Question: Currently I'm experincing with things that related to GUI making in Java and I want to try and make GUI that will look as follow :

How do you suggest to do it?
At first I though making class called "My Frame" it'll contain an array that holds the points of each polygon (so each polygon will be a separate frame).
But after rethinking a bit I thought of the purpose of those triangles, I want to make them buttons where each press on one of the button changes the content inside the Octagon, so it's more like the triangles are sort of buttons and the Octagon itself is the content pane, so how do you guys suggest me to achieve this?
Also another related question is that I want to make those triangles move with the Octagon, if the Octagon is being dragged by the mouse, the triangles will move with it as well so should I just parent them to the Octagon frame?
Another thing that I wanted to ask is since I set the frame to be undecorated for the purpose of changing it's shape I eliminated the option to resize the frame as well as I made the iconify and close buttons to disappear, so how can I add those features back, I searched the web but I didn't find any explanation to this.
EDITED DIALOG CLASS :
'''
package rt;
import java.awt.Color;
import java.awt.GridBagLayout;
import java.awt.Image;
import java.awt.event.ActionEvent;
import java.awt.event.ActionListener;
import java.awt.event.ContainerListener;
import java.awt.event.MouseAdapter;
import java.awt.event.MouseEvent;
import java.awt.event.MouseListener;
import java.awt.event.MouseMotionAdapter;
import java.io.IOException;
import java.util.logging.Level;
import java.util.logging.Logger;
import javax.imageio.ImageIO;
import javax.swing.ImageIcon;
import javax.swing.JDialog;
import javax.swing.JLabel;
import javax.swing.JTextField;
import javax.swing.event.MouseInputAdapter;
import javax.swing.event.MouseInputListener;
public class MyDialog extends JDialog {
private int pointX;
private int pointY;
JLabel octagonLabel;
JLabel triangleAboutLabel;
MyMouseInputAdapter mmia;
public MyDialog() {
octagonLabel = createOctagonLabel();
triangleAboutLabel = createTriangleAboutLabel();
JTextField textField = createTextField();
setContentPane(octagonLabel);
add(textField);
setUndecorated(true);
setBackground(new Color(0, 0, 0, 0));
pack();
setLocationRelativeTo(null);
mmia = new MyMouseInputAdapter();
addMouseListener(mmia);
addMouseMotionListener(mmia);
setVisible(true);
}
private JTextField createTextField() {
final JTextField field = new JTextField(20);
field.setText("Type "exit" to terminate.");
field.addActionListener(new ActionListener(){
@Override
public void actionPerformed(ActionEvent e) {
String text = field.getText();
if ("exit".equalsIgnoreCase(text)) {
System.exit(0);
}
}
});
return field;
}
private JLabel createOctagonLabel() {
Image image = null;
try {
image = ImageIO.read(Class.class.getResourceAsStream("/resources/gui/octagon.png"));
} catch (IOException ex) {
Logger.getLogger(MyDialog.class.getName()).log(Level.SEVERE, null, ex);
}
JLabel label = new JLabel(new ImageIcon(image));
label.setLayout(new GridBagLayout());
return label;
}
private JLabel createTriangleAboutLabel() {
Image image = null;
try {
image = ImageIO.read(Class.class.getResourceAsStream("/resources/gui/triangle_about.png"));
} catch (IOException ex) {
Logger.getLogger(MyDialog.class.getName()).log(Level.SEVERE, null, ex);
}
JLabel label = new JLabel(new ImageIcon(image));
label.setLayout(new GridBagLayout());
label.setLocation(octagonLabel.getLocation().x - 32, octagonLabel.getLocation().y - 32);
return label;
}
private class MyMouseInputAdapter extends MouseInputAdapter {
@Override
public void mouseDragged(MouseEvent e) {
MyDialog.this.setLocation(MyDialog.this.getLocation().x + e.getX() - pointX, MyDialog.this.getLocation().y + e.getY() - pointY);
}
@Override
public void mousePressed(MouseEvent e) {
pointX = e.getX();
pointY = e.getY();
}
}
'''
}
@peeskillet sorry for not being here the last couple of days, family member was in hospital .. I tried to implement what you said I made different mouse listener for the corner triangles, but I came across a problem, the mouseEntered and MouseExited events get called when the mouse position is withing the BORDER of the label (not the polygon) so if I enter the mouse into the borders of the label (but the position of the mouse is still outside of the polygon) and then I decide to move the mouse (while I'm still inside the borders of the label) inside the polygon's borders it won't check if it's inside since mouseEntered have already been called and the check for the point inside of the polygon is taking place in that method (same issue for mouseExited) so I tried instead of overriding the mouseEntered and mouseExited doing my own methods just called them mouseEntered2 and mouseExited2 and I call them every time the mouse moves with mouseMoves event, but after doing it when i move the mouse it doesnt even get called the mouseMoved event and I don't know why.. here's the code :
'''
import java.awt.Color;
import java.awt.Dimension;
import java.awt.GridBagLayout;
import java.awt.Image;
import java.awt.Rectangle;
import java.awt.Polygon;
import java.awt.event.ActionEvent;
import java.awt.event.ActionListener;
import java.awt.event.MouseAdapter;
import java.awt.event.MouseEvent;
import java.awt.event.MouseMotionAdapter;
import java.io.IOException;
import java.util.HashMap;
import java.util.Map;
import java.util.logging.Level;
import java.util.logging.Logger;
import javax.imageio.ImageIO;
import javax.swing.ImageIcon;
import javax.swing.JDialog;
import javax.swing.JLabel;
import javax.swing.JPanel;
import javax.swing.JTextField;
import javax.swing.SwingUtilities;
public class DragDialog extends JDialog {
private int pointX;
private int pointY;
public DragDialog() {
JTextField textField = createTextField();
setContentPane(createBackgroundPanel());
setUndecorated(true);
setBackground(new Color(0, 0, 0, 0));
pack();
setLocationRelativeTo(null);
setVisible(true);
}
private JPanel createBackgroundPanel() {
JPanel panel = new JPanel() {
@Override
public Dimension getPreferredSize() {
return new Dimension(527, 527);
}
};
panel.setOpaque(false);
panel.setLayout(null);
String[] filePaths = getFilePaths();
Map<String, ImageIcon> imageMap = initImages(filePaths);
Map<String, Rectangle> rectMap = createRectangles();
Map <String, Polygon> polygonMap = createPolygons();
for (Map.Entry<String, Rectangle> entry: rectMap.entrySet()) {
JLabel label = new JLabel();
label.setOpaque(false);
String fullImageKey = entry.getKey() + "-default";
ImageIcon icon = imageMap.get(fullImageKey);
label.setIcon(icon);
label.setBounds(entry.getValue());
if (entry.getKey().equals("northwest") ||
entry.getKey().equals("northeast") ||
entry.getKey().equals("southwest") ||
entry.getKey().equals("southeast")) {
label.addMouseListener(new CornerLabelMouseListener(entry.getKey(), imageMap, polygonMap.get(entry.getKey())));
}
else {
label.addMouseListener(new SideLabelMouseListener(entry.getKey(), imageMap));
}
panel.add(label);
}
JLabel octagon = createOctagonLabel();
octagon.setBounds(85, 85, 357, 357);
panel.add(octagon);
return panel;
}
private Map<String, Rectangle> createRectangles() {
Map<String, Rectangle> rectMap = new HashMap<>();
rectMap.put("north", new Rectangle(191, 0, 145, 73));
rectMap.put("northwest", new Rectangle(74, 74, 103, 103));
rectMap.put("northeast", new Rectangle(348, 74, 103, 103));
rectMap.put("west", new Rectangle(0, 190, 73, 145));
rectMap.put("east", new Rectangle(453, 190, 73, 145));
rectMap.put("south", new Rectangle(190, 453, 145, 73));
rectMap.put("southwest", new Rectangle(74, 348, 103, 103));
rectMap.put("southeast", new Rectangle(349, 349, 103, 103));
return rectMap;
}
private Map <String, Polygon> createPolygons() {
Map <String, Polygon> polygonMap = new HashMap <> ();
int [] x = new int[3];
int [] y = new int [3];
x[0] = 0;
x[1] = 103;
x[2] = 0;
y[0] = 0;
y[1] = 0;
y[2] = 103;
polygonMap.put("northwest", new Polygon(x, y, 3));
x[2] = 103;
polygonMap.put("northeast", new Polygon(x, y, 3));
y[0] = 103;
polygonMap.put("southeast", new Polygon(x, y, 3));
x[1] = 0;
polygonMap.put("southwest", new Polygon(x, y, 3));
return polygonMap;
}
private class SideLabelMouseListener extends MouseAdapter {
private String position;
private Map<String, ImageIcon> imageMap;
public SideLabelMouseListener(String position, Map<String, ImageIcon> imageMap) {
this.imageMap = imageMap;
this.position = position;
}
@Override
public void mousePressed(MouseEvent e) {
System.out.println(position + " pressed");
}
@Override
public void mouseEntered(MouseEvent e) {
JLabel label = (JLabel)e.getSource();
String fullName = position + "-hovered";
ImageIcon icon = imageMap.get(fullName);
label.setIcon(icon);
}
@Override
public void mouseExited(MouseEvent e) {
JLabel label = (JLabel)e.getSource();
String fullName = position + "-default";
ImageIcon icon = imageMap.get(fullName);
label.setIcon(icon);
}
}
private class CornerLabelMouseListener extends MouseAdapter{
private String position;
private Map <String, ImageIcon> imageMap;
private Polygon polygon;
public CornerLabelMouseListener(String position, Map <String, ImageIcon> imageMap, Polygon polygon) {
this.imageMap = imageMap;
this.position = position;
this.polygon= polygon;
}
@Override
public void mousePressed(MouseEvent e) {
if (polygon.contains(e.getPoint())) {
System.out.println(position + " pressed");
}
}
@Override
public void mouseMoved(MouseEvent e) {
System.out.println("moving");
mouseEntered2(e);
mouseExited2(e);
}
//@Override
public void mouseEntered2(MouseEvent e) {
System.out.println("point = " +e.getPoint().toString());
if (polygon.contains(e.getPoint())) {
System.out.println("here");
JLabel label = (JLabel)e.getSource();
String fullName = position + "-hovered";
ImageIcon icon = imageMap.get(fullName);
label.setIcon(icon);
}
}
//@Override
public void mouseExited2(MouseEvent e) {
if (!polygon.contains(e.getPoint())) {
JLabel label = (JLabel)e.getSource();
String fullName = position + "-default";
ImageIcon icon = imageMap.get(fullName);
label.setIcon(icon);
}
}
}
private String[] getFilePaths() {
String[] paths = { "north-default.png", "north-hovered.png",
"northwest-default.png", "northwest-hovered.png",
"northeast-default.png", "northeast-hovered.png",
"west-default.png", "west-hovered.png", "east-default.png",
"east-hovered.png", "south-default.png", "south-hovered.png",
"southwest-default.png", "southwest-hovered.png",
"southeast-default.png", "southeast-hovered.png"
};
return paths;
}
private Map<String, ImageIcon> initImages(String[] paths) {
Map<String, ImageIcon> map = new HashMap<>();
for (String path: paths) {
ImageIcon icon = null;
try {
System.out.println(path);
icon = new ImageIcon(ImageIO.read(getClass().getResource("/octagonframe/" + path)));
} catch (IOException e) {
e.printStackTrace();
}
String prefix = path.split("\.")[0];
map.put(prefix, icon);
}
return map;
}
private JTextField createTextField() {
final JTextField field = new JTextField(20);
field.setText("Type "exit" to terminate.");
field.addActionListener(new ActionListener() {
public void actionPerformed(ActionEvent e) {
String text = field.getText();
if ("exit".equalsIgnoreCase(text)) {
System.exit(0);
}
}
});
return field;
}
private JLabel createOctagonLabel() {
Image image = null;
try {
image = ImageIO.read(getClass().getResource("/octagonframe/octagon.png"));
} catch (IOException ex) {
Logger.getLogger(DragDialog.class.getName()).log(Level.SEVERE,
null, ex);
}
JLabel label = new JLabel(new ImageIcon(image));
label.setLayout(new GridBagLayout());
label.add(createTextField());
label.addMouseMotionListener(new MouseMotionAdapter() {
public void mouseDragged(MouseEvent e) {
DragDialog.this.setLocation(
DragDialog.this.getLocation().x + e.getX() - pointX,
DragDialog.this.getLocation().y + e.getY() - pointY);
}
});
label.addMouseListener(new MouseAdapter() {
public void mousePressed(MouseEvent e) {
pointX = e.getX();
pointY = e.getY();
}
});
return label;
}
public static void main(String[] args) {
SwingUtilities.invokeLater(new Runnable() {
public void run() {
new DragDialog();
}
});
}
'''
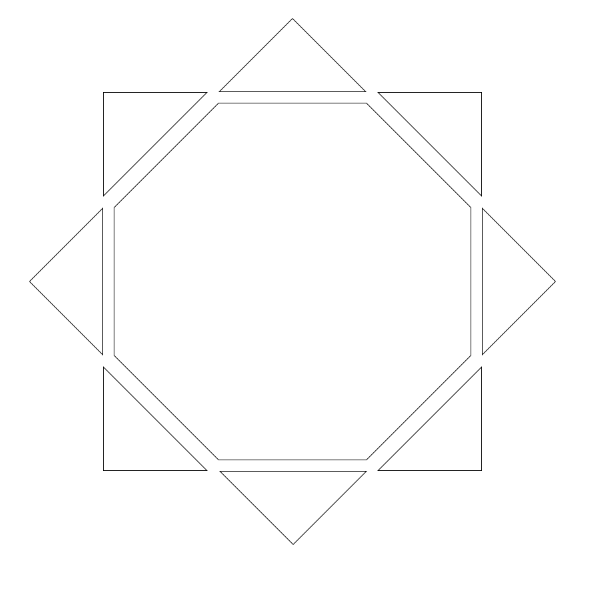
Answer: Just Use an image. From <URL> you were trying to create the shape of the frame. But you can just use a transparent image.

Test the program.
'''
import java.awt.Color;
import java.awt.GridBagLayout;
import java.awt.Image;
import java.awt.event.ActionEvent;
import java.awt.event.ActionListener;
import java.awt.event.MouseAdapter;
import java.awt.event.MouseEvent;
import java.awt.event.MouseMotionAdapter;
import java.io.IOException;
import java.util.logging.Level;
import java.util.logging.Logger;
import javax.imageio.ImageIO;
import javax.swing.ImageIcon;
import javax.swing.JDialog;
import javax.swing.JLabel;
import javax.swing.JTextField;
import javax.swing.SwingUtilities;
public class DragDialog extends JDialog {
private int pointX;
private int pointY;
public DragDialog() {
JLabel backgroundLabel = createBackgroundLabel();
JTextField textField = createTextField();
setContentPane(backgroundLabel);
add(textField);
setUndecorated(true);
setBackground(new Color(0, 0, 0, 0));
pack();
setLocationRelativeTo(null);
setVisible(true);
}
private JTextField createTextField() {
final JTextField field = new JTextField(20);
field.setText("Type "exit" to terminate.");
field.addActionListener(new ActionListener(){
public void actionPerformed(ActionEvent e) {
String text = field.getText();
if ("exit".equalsIgnoreCase(text)) {
System.exit(0);
}
}
});
return field;
}
private JLabel createBackgroundLabel() {
Image image = null;
try {
image = ImageIO.read(new URL("http://i.stack.imgur.com/A9zlj.png"));
} catch (IOException ex) {
Logger.getLogger(DragDialog.class.getName()).log(Level.SEVERE, null, ex);
}
JLabel label = new JLabel(new ImageIcon(image));
label.setLayout(new GridBagLayout());
label.addMouseMotionListener(new MouseMotionAdapter() {
public void mouseDragged(MouseEvent e) {
DragDialog.this.setLocation(DragDialog.this.getLocation().x + e.getX() - pointX,
DragDialog.this.getLocation().y + e.getY() - pointY);
}
});
label.addMouseListener(new MouseAdapter() {
public void mousePressed(MouseEvent e) {
pointX = e.getX();
pointY = e.getY();
}
});
return label;
}
public static void main(String[] args) {
SwingUtilities.invokeLater(new Runnable() {
public void run() {
new DragDialog();
}
});
}
}
'''
---
Here's the image I used. (Just some simple Photoshop of your image

---
## UPDATE
'''
import java.awt.Color;
import java.awt.Dimension;
import java.awt.GridBagLayout;
import java.awt.Image;
import java.awt.Rectangle;
import java.awt.event.ActionEvent;
import java.awt.event.ActionListener;
import java.awt.event.MouseAdapter;
import java.awt.event.MouseEvent;
import java.awt.event.MouseMotionAdapter;
import java.io.IOException;
import java.util.HashMap;
import java.util.Map;
import java.util.logging.Level;
import java.util.logging.Logger;
import javax.imageio.ImageIO;
import javax.swing.ImageIcon;
import javax.swing.JDialog;
import javax.swing.JLabel;
import javax.swing.JPanel;
import javax.swing.JTextField;
import javax.swing.SwingUtilities;
public class DragDialog extends JDialog {
private int pointX;
private int pointY;
public DragDialog() {
JTextField textField = createTextField();
setContentPane(createBackgroundPanel());
setUndecorated(true);
setBackground(new Color(0, 0, 0, 0));
pack();
setLocationRelativeTo(null);
setVisible(true);
}
private JPanel createBackgroundPanel() {
JPanel panel = new JPanel() {
@Override
public Dimension getPreferredSize() {
return new Dimension(527, 527);
}
};
panel.setOpaque(false);
panel.setLayout(null);
String[] filePaths = getFilePaths();
Map<String, ImageIcon> imageMap = initImages(filePaths);
Map<String, Rectangle> rectMap = createRectangles();
for (Map.Entry<String, Rectangle> entry: rectMap.entrySet()) {
JLabel label = new JLabel();
label.setOpaque(false);
String fullImageKey = entry.getKey() + "-default";
ImageIcon icon = imageMap.get(fullImageKey);
label.setIcon(icon);
label.setBounds(entry.getValue());
label.addMouseListener(new LabelMouseListener(entry.getKey(), imageMap));
panel.add(label);
}
JLabel octagon = createOctagonLabel();
octagon.setBounds(85, 85, 357, 357);
panel.add(octagon);
return panel;
}
private Map<String, Rectangle> createRectangles() {
Map<String, Rectangle> rectMap = new HashMap<>();
rectMap.put("north", new Rectangle(191, 0, 145, 73));
rectMap.put("northwest", new Rectangle(74, 74, 103, 103));
rectMap.put("northeast", new Rectangle(348, 74, 103, 103));
rectMap.put("west", new Rectangle(0, 190, 73, 145));
rectMap.put("east", new Rectangle(453, 190, 73, 145));
rectMap.put("south", new Rectangle(190, 453, 145, 73));
rectMap.put("southwest", new Rectangle(74, 348, 103, 103));
rectMap.put("southeast", new Rectangle(349, 349, 103, 103));
return rectMap;
}
private class LabelMouseListener extends MouseAdapter {
private String position;
private Map<String, ImageIcon> imageMap;
public LabelMouseListener(String position, Map<String, ImageIcon> imageMap) {
this.imageMap = imageMap;
this.position = position;
}
@Override
public void mousePressed(MouseEvent e) {
System.out.println(position + " pressed");
}
@Override
public void mouseEntered(MouseEvent e) {
JLabel label = (JLabel)e.getSource();
String fullName = position + "-hovered";
ImageIcon icon = imageMap.get(fullName);
label.setIcon(icon);
}
@Override
public void mouseExited(MouseEvent e) {
JLabel label = (JLabel)e.getSource();
String fullName = position + "-default";
ImageIcon icon = imageMap.get(fullName);
label.setIcon(icon);
}
}
private String[] getFilePaths() {
String[] paths = { "north-default.png", "north-hovered.png",
"northwest-default.png", "northwest-hovered.png",
"northeast-default.png", "northeast-hovered.png",
"west-default.png", "west-hovered.png", "east-default.png",
"east-hovered.png", "south-default.png", "south-hovered.png",
"southwest-default.png", "southwest-hovered.png",
"southeast-default.png", "southeast-hovered.png"
};
return paths;
}
private Map<String, ImageIcon> initImages(String[] paths) {
Map<String, ImageIcon> map = new HashMap<>();
for (String path: paths) {
ImageIcon icon = null;
try {
System.out.println(path);
icon = new ImageIcon(ImageIO.read(getClass().getResource("/octagonframe/" + path)));
} catch (IOException e) {
e.printStackTrace();
}
String prefix = path.split("\.")[0];
map.put(prefix, icon);
}
return map;
}
private JTextField createTextField() {
final JTextField field = new JTextField(20);
field.setText("Type "exit" to terminate.");
field.addActionListener(new ActionListener() {
public void actionPerformed(ActionEvent e) {
String text = field.getText();
if ("exit".equalsIgnoreCase(text)) {
System.exit(0);
}
}
});
return field;
}
private JLabel createOctagonLabel() {
Image image = null;
try {
image = ImageIO.read(getClass().getResource("/octagonframe/octagon.png"));
} catch (IOException ex) {
Logger.getLogger(DragDialog.class.getName()).log(Level.SEVERE,
null, ex);
}
JLabel label = new JLabel(new ImageIcon(image));
label.setLayout(new GridBagLayout());
label.add(createTextField());
label.addMouseMotionListener(new MouseMotionAdapter() {
public void mouseDragged(MouseEvent e) {
DragDialog.this.setLocation(
DragDialog.this.getLocation().x + e.getX() - pointX,
DragDialog.this.getLocation().y + e.getY() - pointY);
}
});
label.addMouseListener(new MouseAdapter() {
public void mousePressed(MouseEvent e) {
pointX = e.getX();
pointY = e.getY();
}
});
return label;
}
public static void main(String[] args) {
SwingUtilities.invokeLater(new Runnable() {
public void run() {
new DragDialog();
}
});
}
}
'''